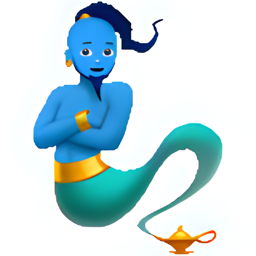
Name: man genie
Emoji: 🧞‍♂️
Group: People & Body
Sub-group: person-fantasy